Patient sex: M
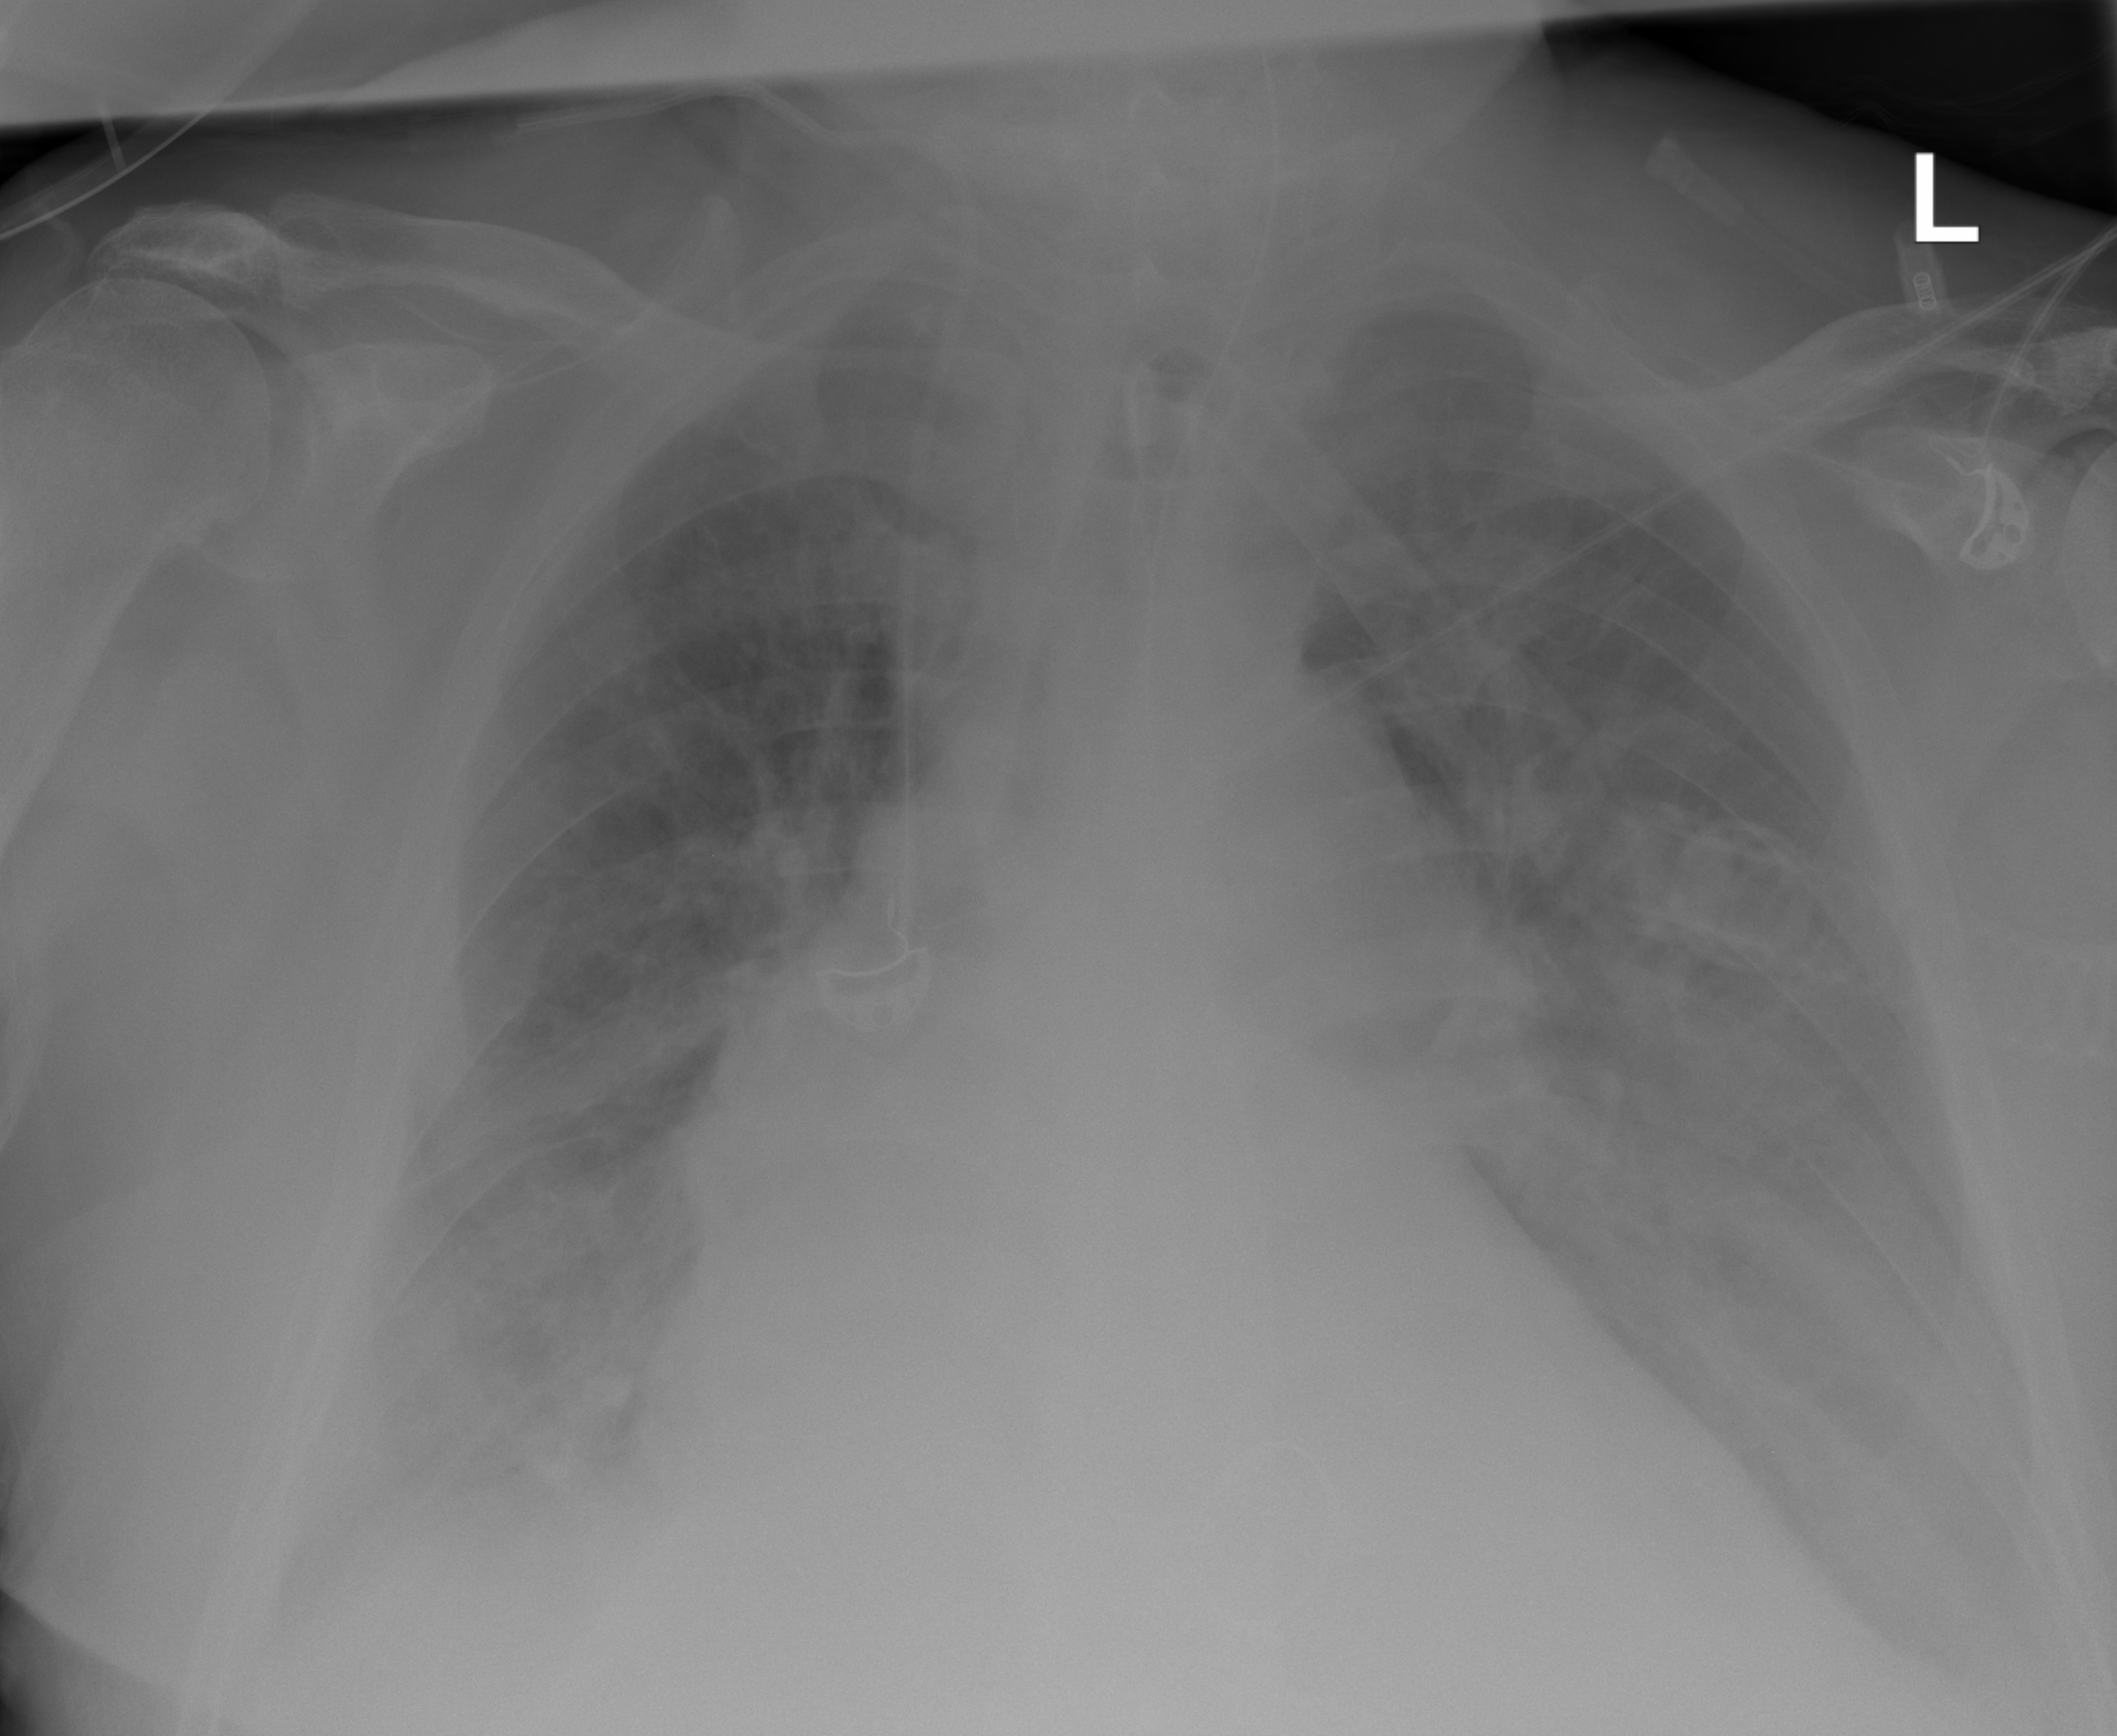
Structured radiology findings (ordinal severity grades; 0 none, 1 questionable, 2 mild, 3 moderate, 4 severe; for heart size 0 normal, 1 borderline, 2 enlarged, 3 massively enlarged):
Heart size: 2
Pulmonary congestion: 2
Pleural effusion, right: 2
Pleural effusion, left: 2
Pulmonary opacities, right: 2
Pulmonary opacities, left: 0
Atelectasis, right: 2
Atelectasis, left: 2